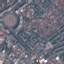
Land use / land cover: Residential